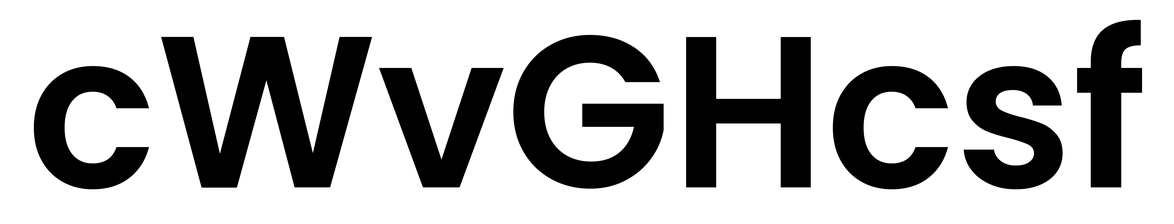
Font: Poppins-SemiBold